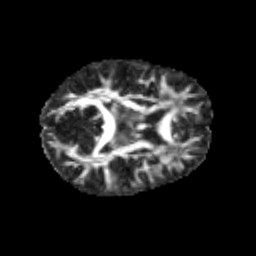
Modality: FA
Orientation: axial
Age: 12
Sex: male
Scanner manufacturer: siemens
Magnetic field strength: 3 T
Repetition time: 3.8 s
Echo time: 0.07 s